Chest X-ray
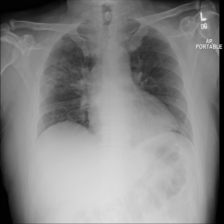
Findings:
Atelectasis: negative
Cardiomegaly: negative
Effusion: negative
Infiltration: positive
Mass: negative
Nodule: negative
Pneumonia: negative
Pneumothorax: negative
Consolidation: positive
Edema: negative
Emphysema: negative
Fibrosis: negative
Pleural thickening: negative
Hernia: negative